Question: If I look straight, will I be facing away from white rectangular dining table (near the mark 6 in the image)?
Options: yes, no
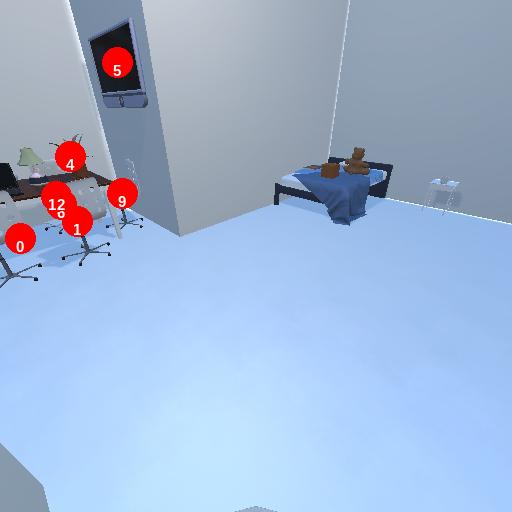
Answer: yes